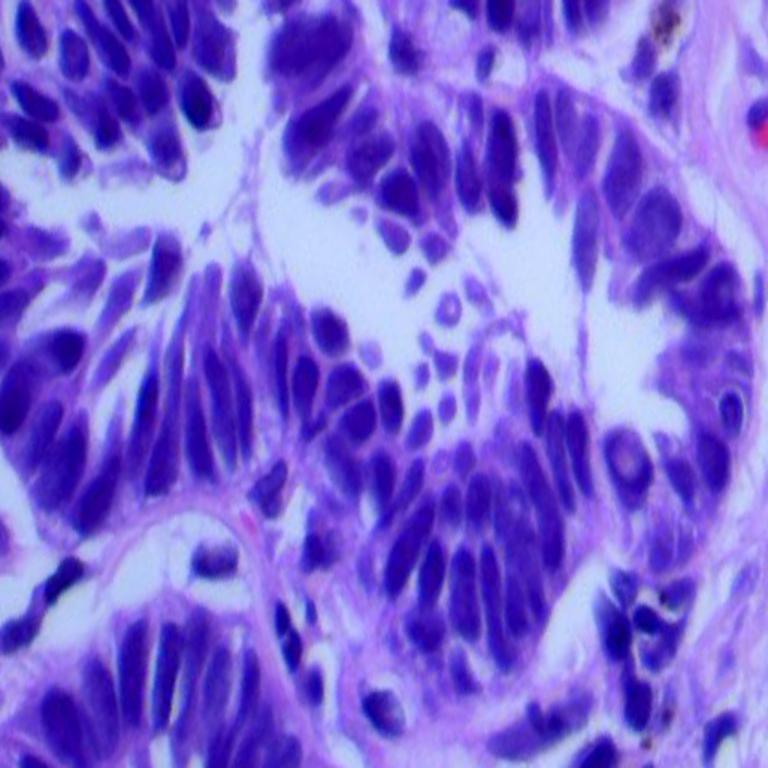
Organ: lung
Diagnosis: adenocarcinomas